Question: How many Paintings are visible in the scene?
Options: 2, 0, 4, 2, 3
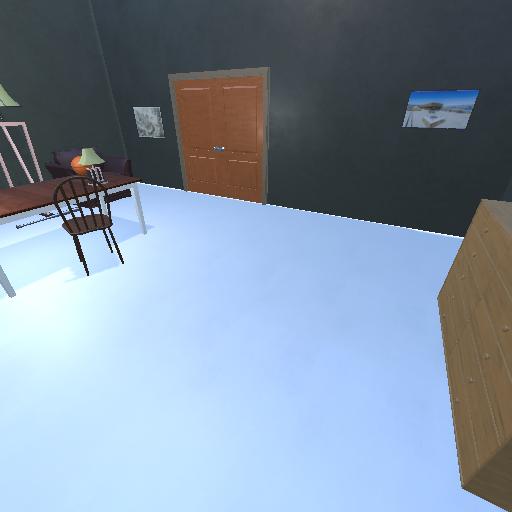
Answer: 2